Question: I am trying to compare the title that I have in a button so that if it is compared to another it does a certain thing or not. I'm using the .setTitle function but I think in swift3 it gives error and I can not find the why. Then I leave a catch of the error to make it easier to see it and also the code itself. Thanks for the help

'''
@IBAction func _login_button(_ sender: Any)
{
if(_login_button.titleLabel?.text == "OKEY")
{
let preferences = UserDefaults.standard
preferences.removeObject(forKey: "session")
LoginToDo()
return
}
let username = _username.text
let password = _password.text
if(username == "" || password == "")
{
return
}
DoLogin(username!, password!)
}
'''
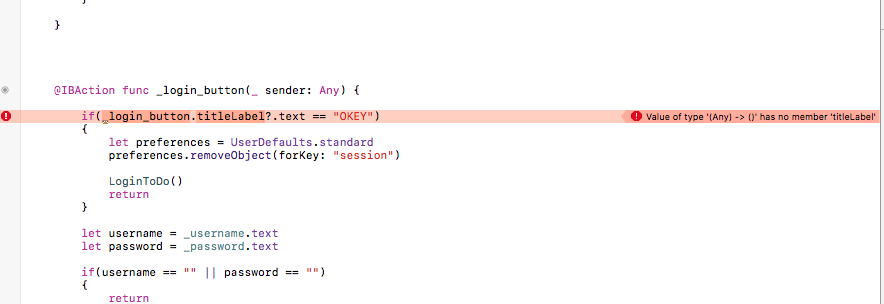
Answer: change your '@IBAction func _login_button(_ sender: Any)' to '@IBAction func _login_button(_ sender: UIButton)'
'''
@IBAction func _login_button(_ sender: UIButton)
{
if(sender.titleLabel?.text == "OKEY")
{
}
}
'''